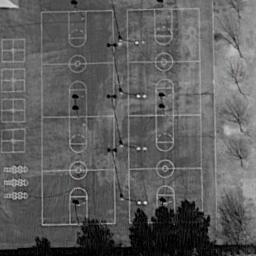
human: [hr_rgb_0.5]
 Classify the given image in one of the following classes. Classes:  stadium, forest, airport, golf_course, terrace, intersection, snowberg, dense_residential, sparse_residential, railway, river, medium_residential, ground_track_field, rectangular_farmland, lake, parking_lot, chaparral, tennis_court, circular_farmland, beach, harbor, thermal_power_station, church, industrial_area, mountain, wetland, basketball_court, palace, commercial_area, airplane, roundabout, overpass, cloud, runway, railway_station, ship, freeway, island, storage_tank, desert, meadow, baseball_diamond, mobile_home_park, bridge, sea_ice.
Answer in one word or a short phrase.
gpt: basketball_court